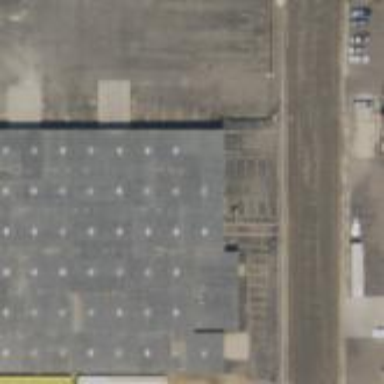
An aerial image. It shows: Industrial building.